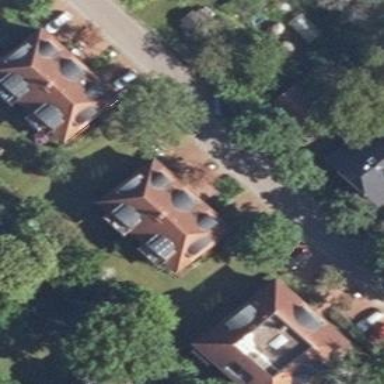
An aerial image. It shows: Hipped roof on apartment building.